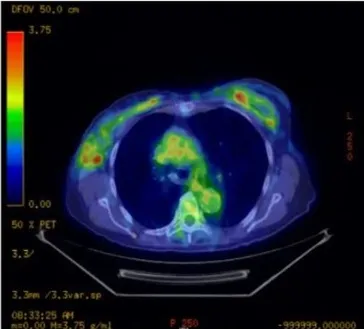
Right axillary lymphadenopathy demonstrated on axial and coronal PET scan images with abnormal FDG avidity.
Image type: radiology (pet)